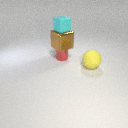
small red metal cylinder to the left of large yellow rubber sphere